Question: '''
<style>
span{
position:relative;
left:100px;
}
</style>
<a href="newpage.html"><span>some text</span></a>
'''
as pic below show, the text and the link shift to right 100px,
however, i can still able to click on the empty space where the text was before positioning.
how do i fix that without using position absolute?
Thanks for your time and your help, you guys are the best.

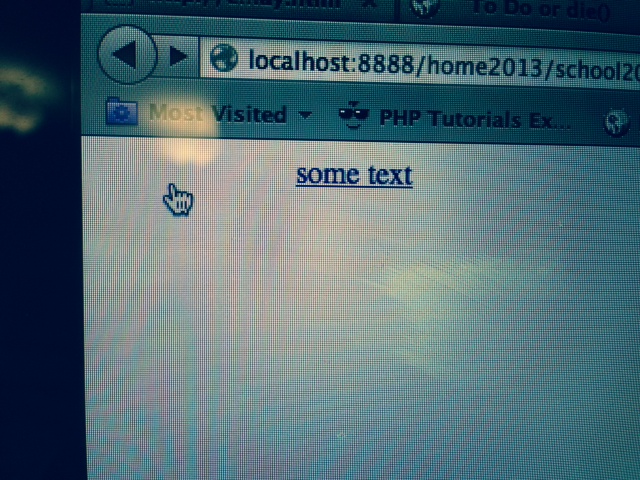
Answer: Your code makes your 'span' go 100px right, but the 'a' element wraps both 'some text' and the 100px whitespace.
To fix that, you should put a 'margin' to your 'a' element, like so:
'''
<style>
a{
position:relative;
left:100px;
}
// OR
a{
margin-left:100px;
}
</style>
'''